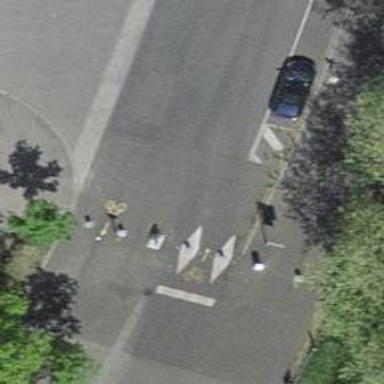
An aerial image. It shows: Rising bollard barrier.